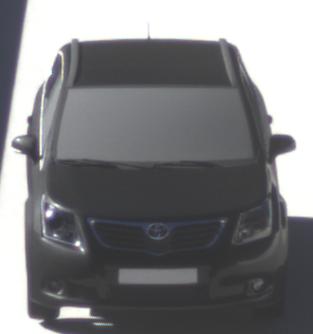
Make: Toyota
Model: Avensis 1.6
Detailed model: Avensis (T27) Notch Back
Model produced from: 2009/01
Model produced until: 2010/08
Doors: 4
Color: black
Road condition: dry road
Daytime: morning or afternoon
Contrast: high contrast